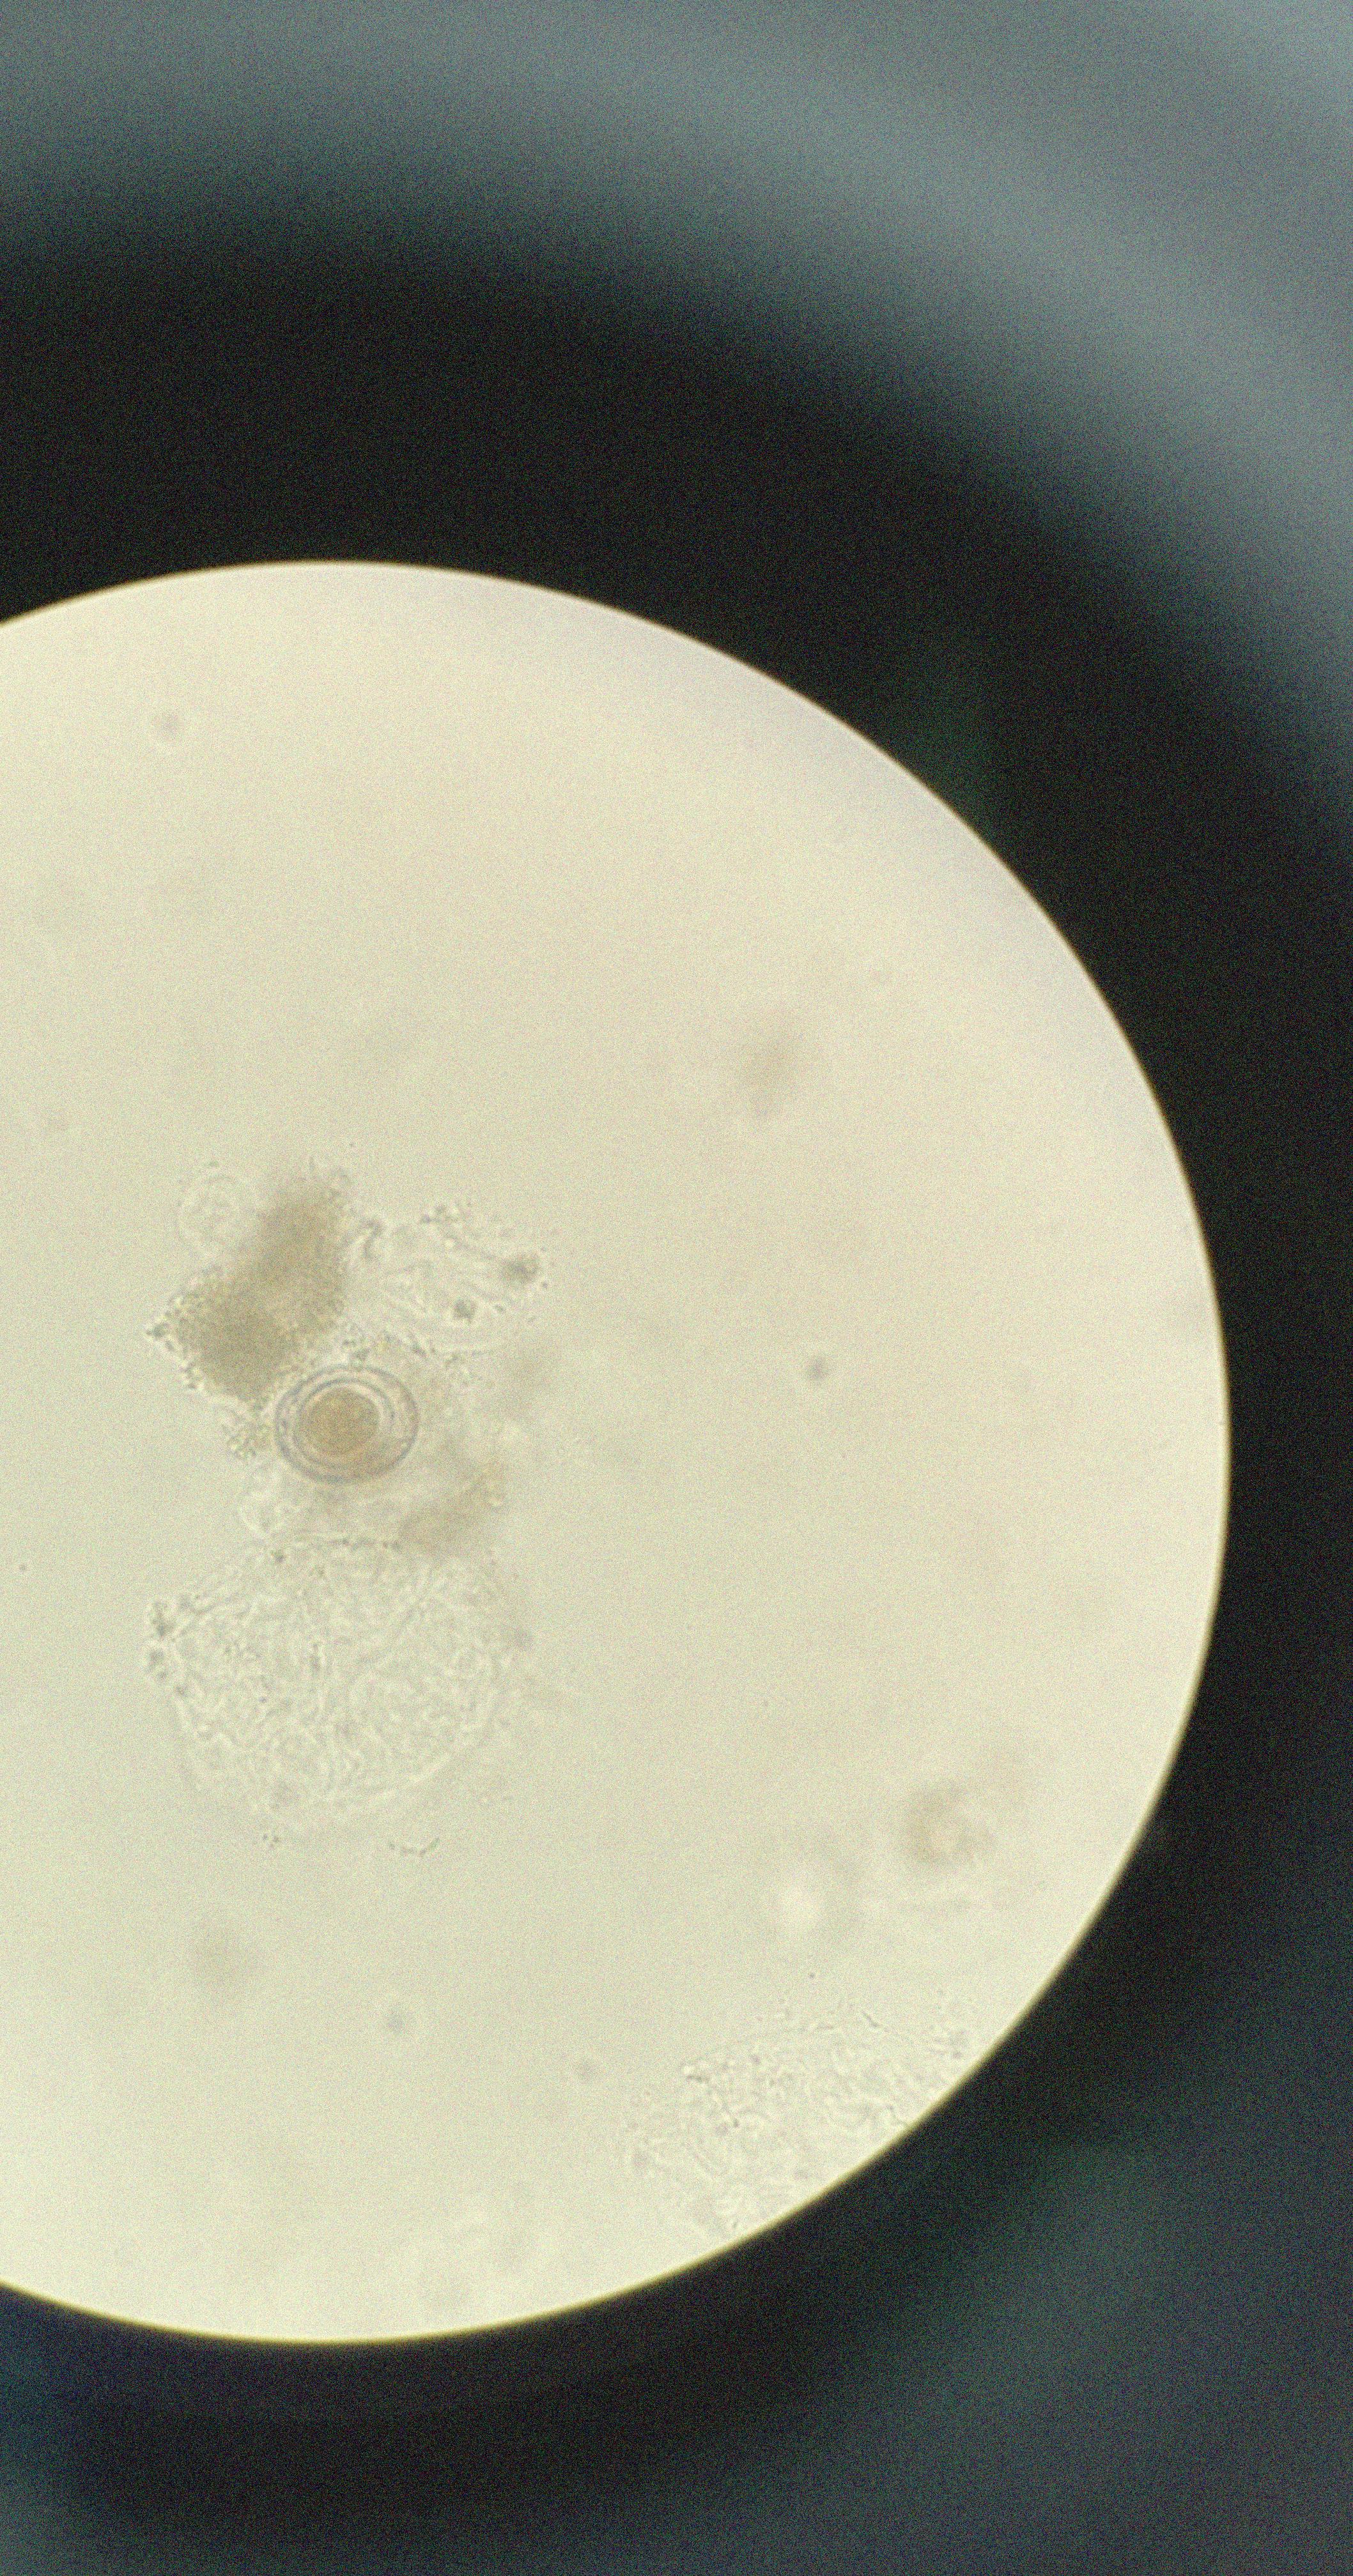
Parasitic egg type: Hymenolepis nana